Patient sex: M
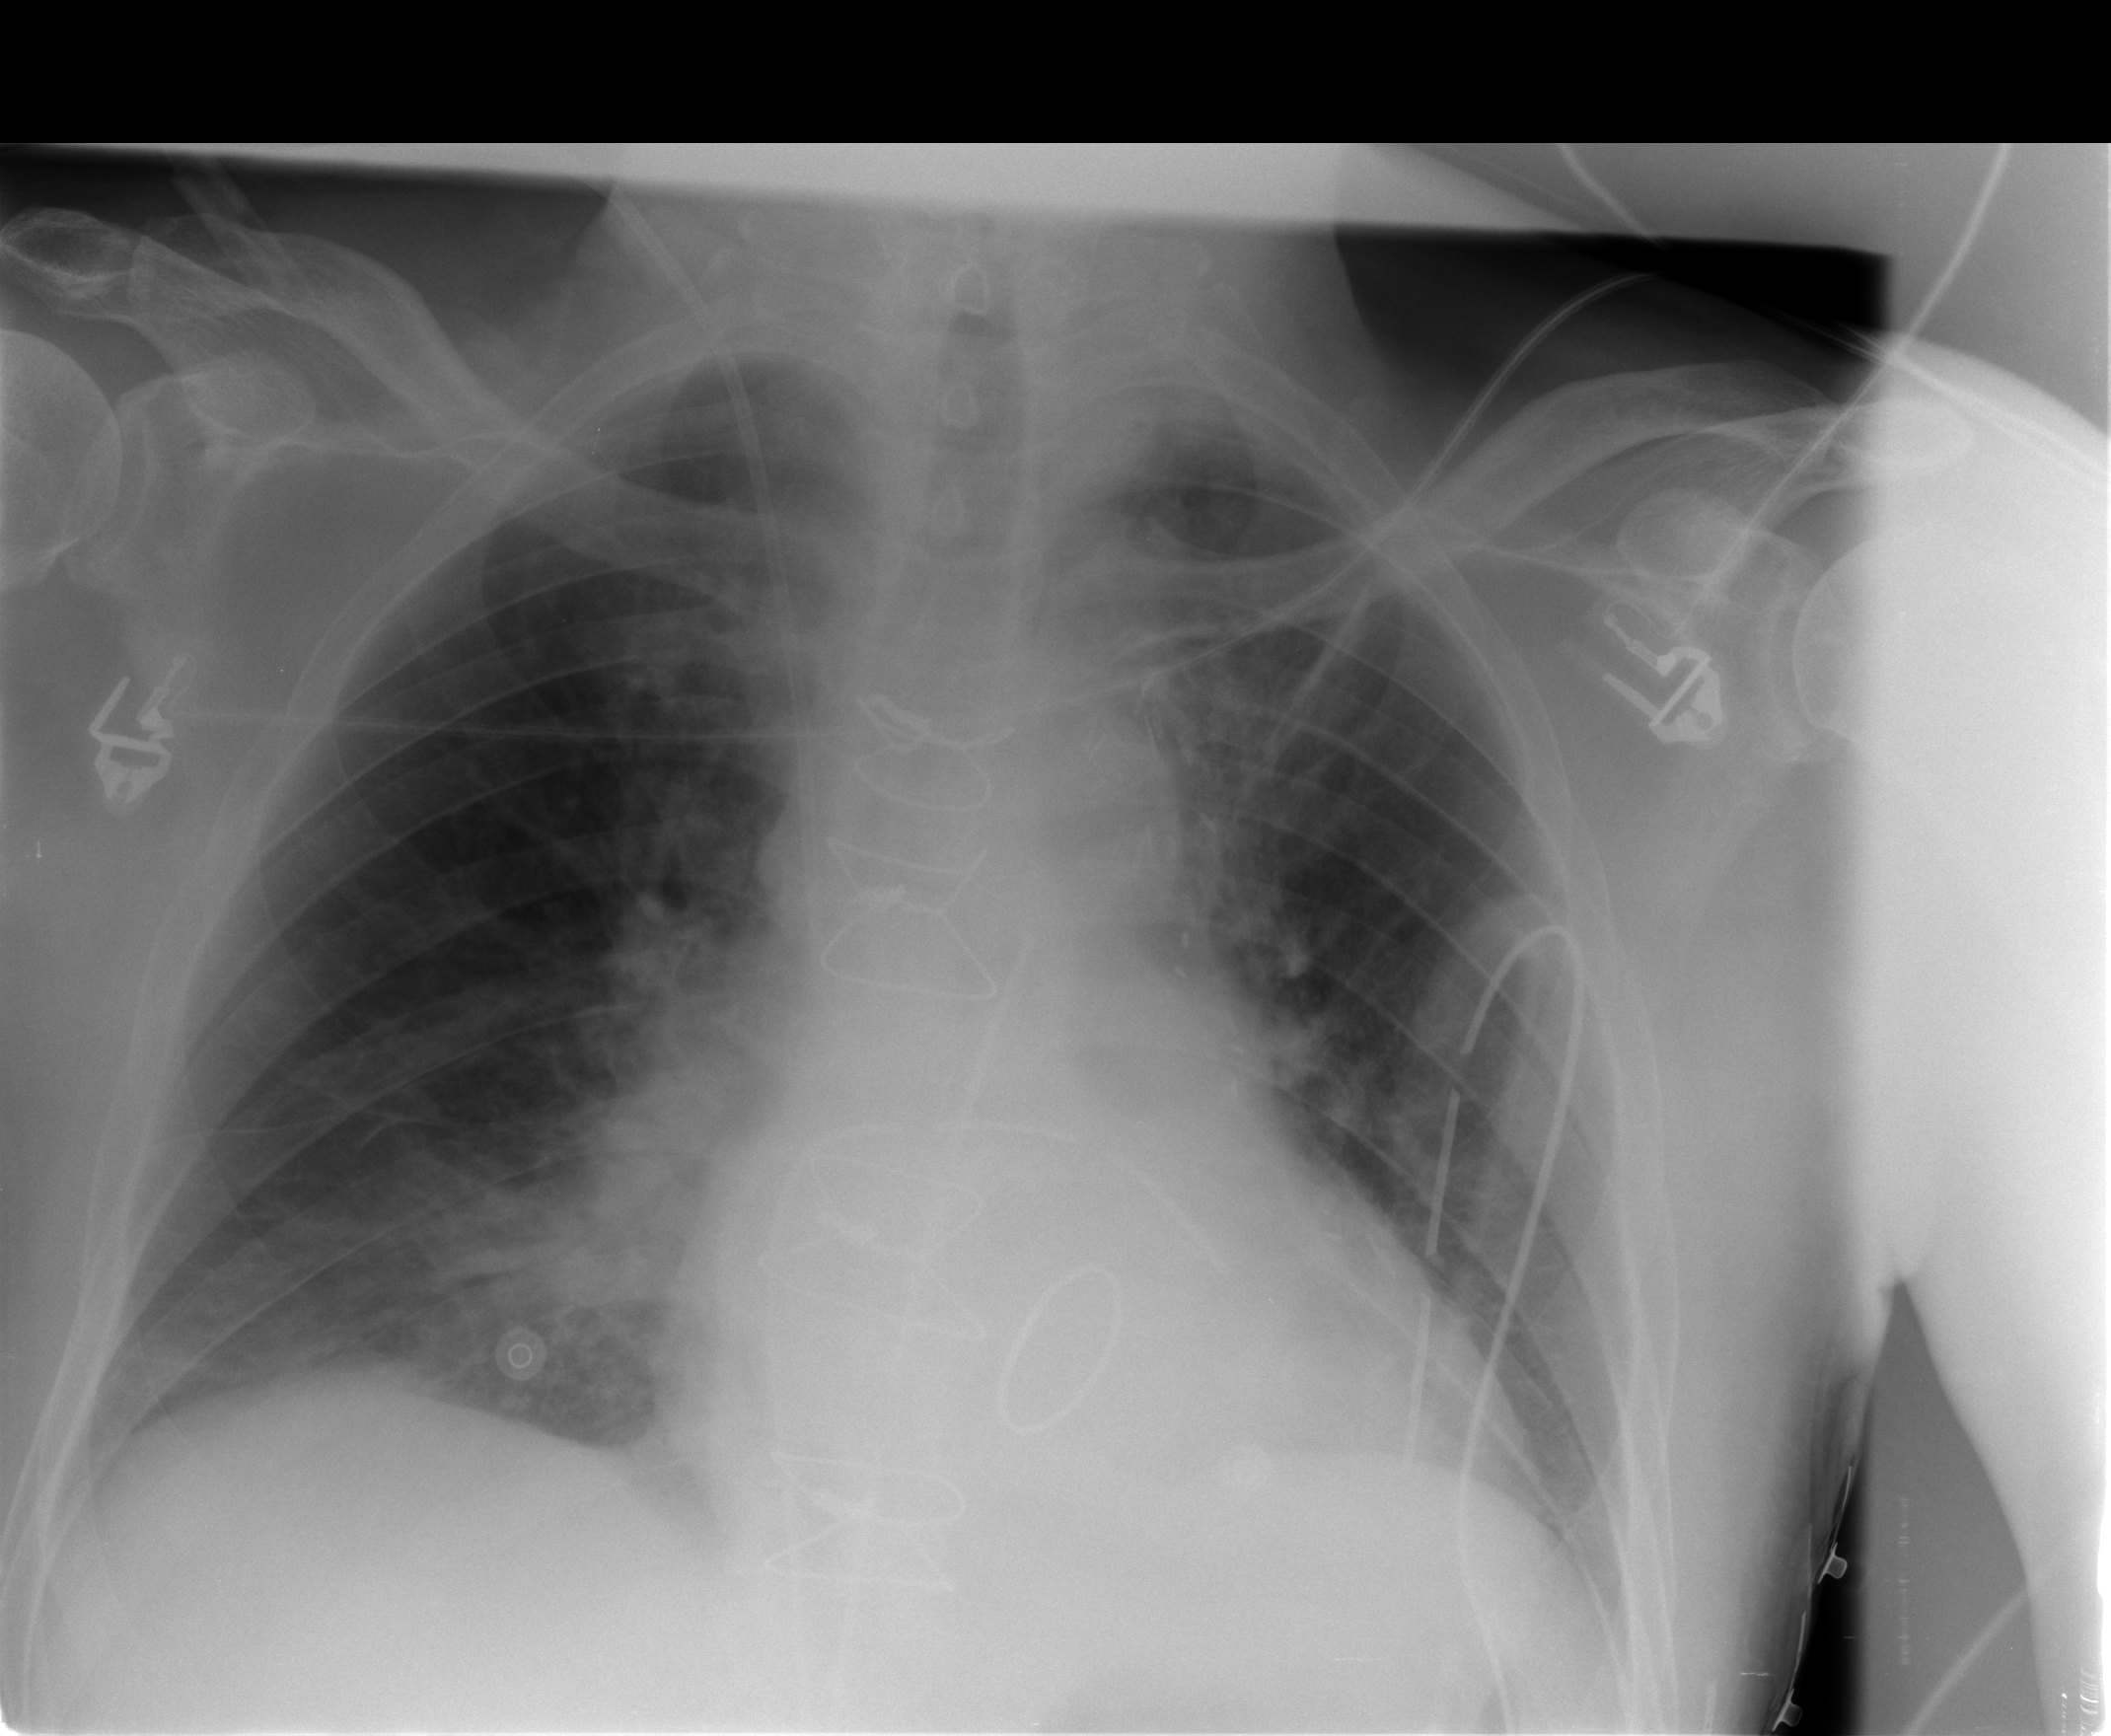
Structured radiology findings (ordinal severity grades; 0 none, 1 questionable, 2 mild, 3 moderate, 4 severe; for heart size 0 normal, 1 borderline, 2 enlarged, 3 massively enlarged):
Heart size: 2
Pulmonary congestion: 1
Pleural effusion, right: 0
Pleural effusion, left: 0
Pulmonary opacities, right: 2
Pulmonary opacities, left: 0
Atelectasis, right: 2
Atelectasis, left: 0